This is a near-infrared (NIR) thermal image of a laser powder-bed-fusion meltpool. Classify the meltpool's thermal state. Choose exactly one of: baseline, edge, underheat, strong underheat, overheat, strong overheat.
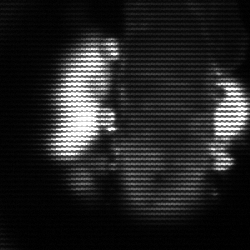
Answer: strong underheat